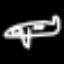
Label: airplane